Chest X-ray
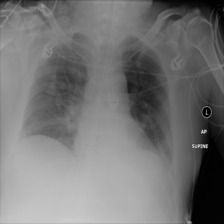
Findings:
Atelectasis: negative
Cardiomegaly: negative
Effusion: negative
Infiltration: negative
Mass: negative
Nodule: negative
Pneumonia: negative
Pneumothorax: negative
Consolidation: positive
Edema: negative
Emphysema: negative
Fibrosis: negative
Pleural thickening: negative
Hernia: negative